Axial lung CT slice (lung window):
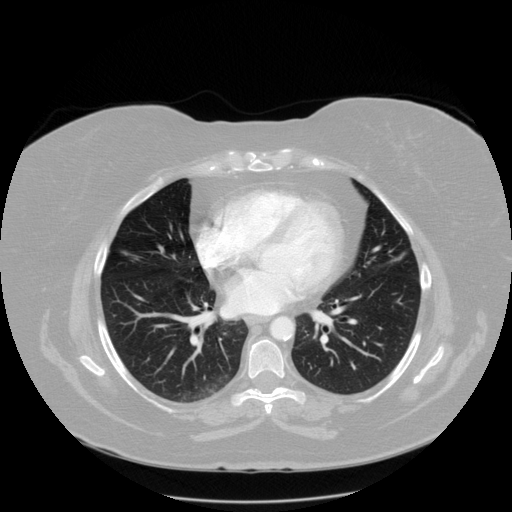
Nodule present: no